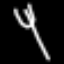
Label: fork